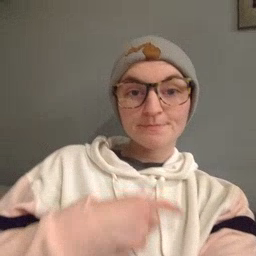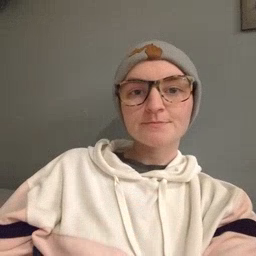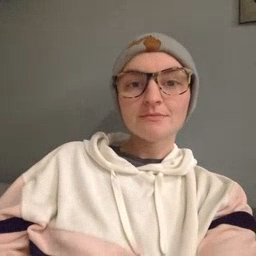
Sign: weus